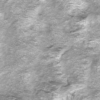
Label: not_dusty